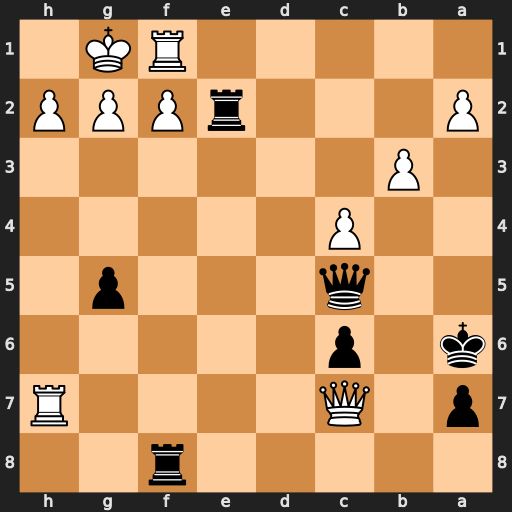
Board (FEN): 5r2/p1Q4R/k1p5/2q3p1/2P5/1P6/P3rPPP/5RK1
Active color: b
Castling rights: -
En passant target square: -
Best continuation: Qxf2+ Rxf2 Re1+ Rf1 Rexf1#